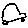
Label: car